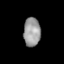
Tissue: lung
Cell type: Epithelial cells
Senescence score: 0.2126
Nuclear area (px): 482
Mean DAPI intensity: 152.506